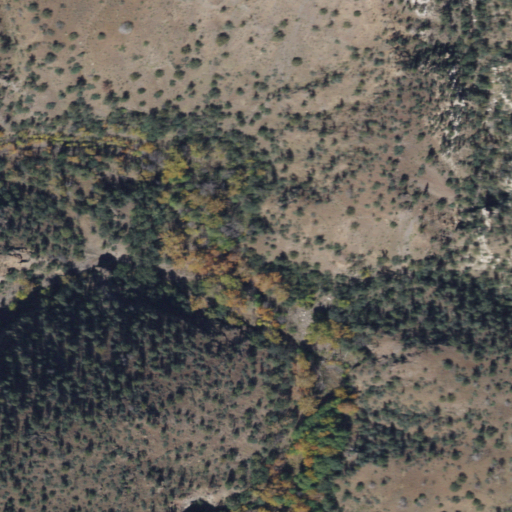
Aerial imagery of valley in Arizona named Cottonwood Canyon containing shrub, woody wetlands, and evergreen forest